Current action and preconditions to check: trajectory_clear

Your task: For each precondition in the list above, predict whether it will hold at this action.

Consider the current scene as observed from the mobile robot's camera, and analyze the predicted future states of all dynamic agents (e.g., people, animals, vehicles, or any moving entities) within the NEXT SECOND.

IMPORTANT: Only answer "very likely" if you are absolutely certain—based on strong, clear evidence—that a dynamic agent will violate the precondition in the predicted future state. Do NOT answer "very likely" for unlikely, ambiguous, or low-probability risks.

Ask yourself for each precondition: Is there a high probability, with clear and convincing evidence, that the predicted future states of any dynamic agent will interfere with the predicted future state of the currently executing action within the NEXT SECOND, causing that precondition to fail?

Assess the risk level based on these predictions. Use "likely" or "very likely" if motions create a clear risk of interference.

Use "neutral" or "improbable" if agents are nearby but their predicted paths are clearly diverging or non-conflicting.

Failure Risk Categories: "very improbable", "improbable", "neutral", "likely", "very likely"

Answer Format: Output ONLY the probability_of_failure value from these categories: "very improbable", "improbable", "neutral", "likely", "very likely"

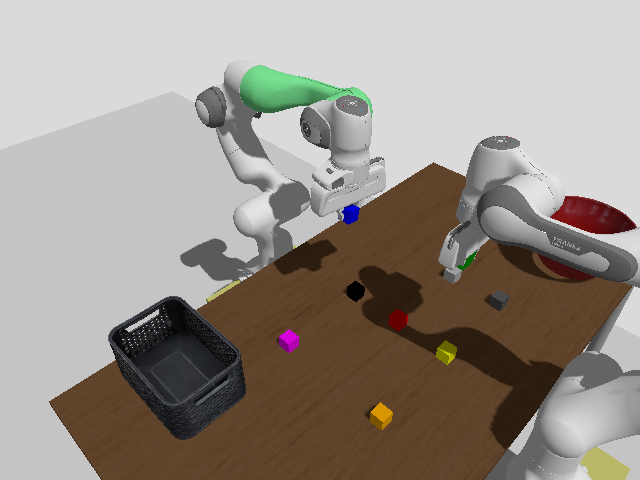

Answer: improbable